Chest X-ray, PA view. Patient: 59 years old, sex M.
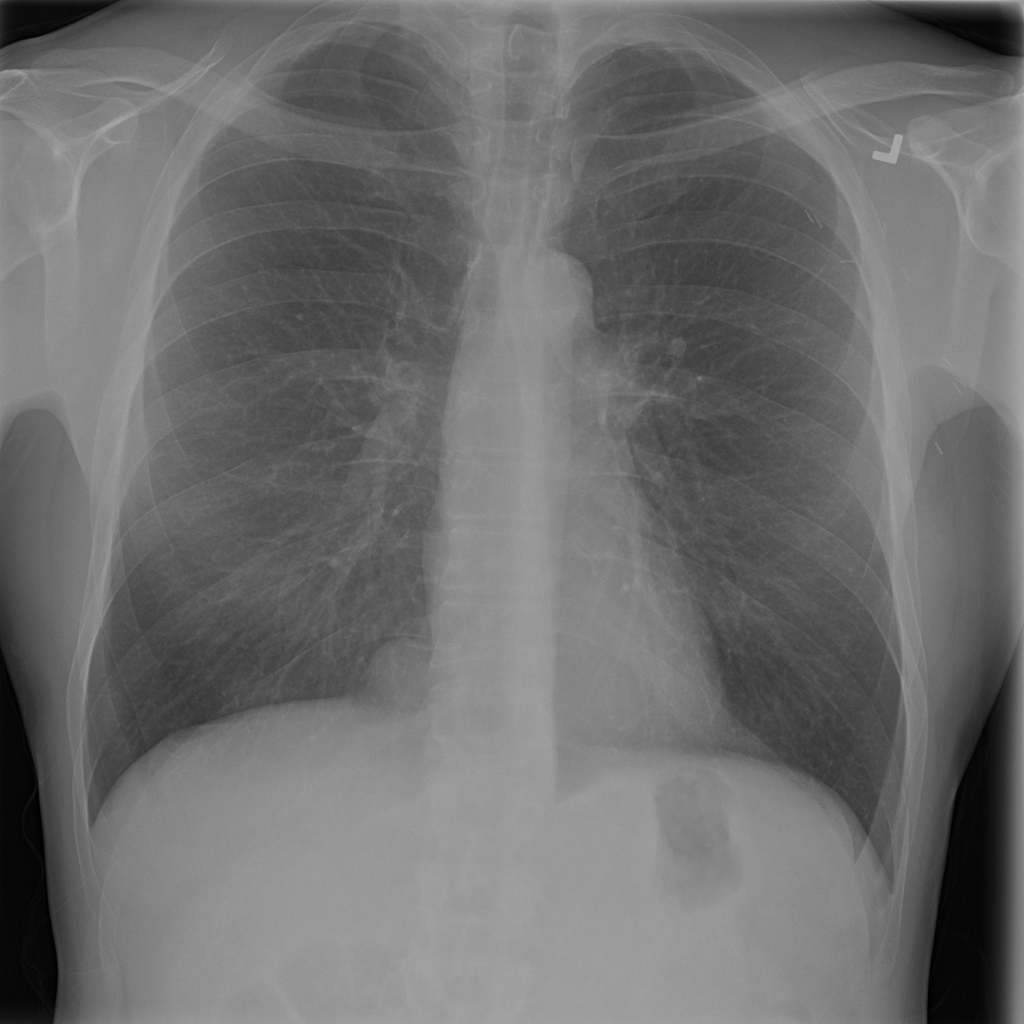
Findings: No Finding